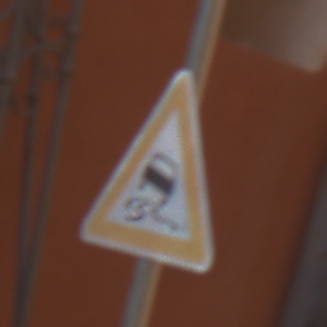
Verkehrszeichen: SchleuderOderRutschgefahr
Umgebung: Outdoor, Urban
Tageszeit: MorningAfternoon
Wetter: Clear
Licht: Natural
Jahreszeit: NotSpecified
Kontrast: MediumContrast